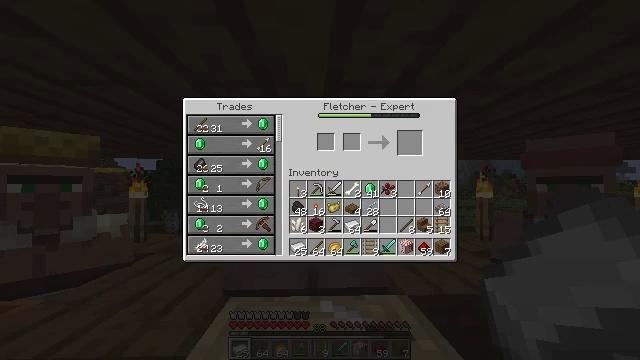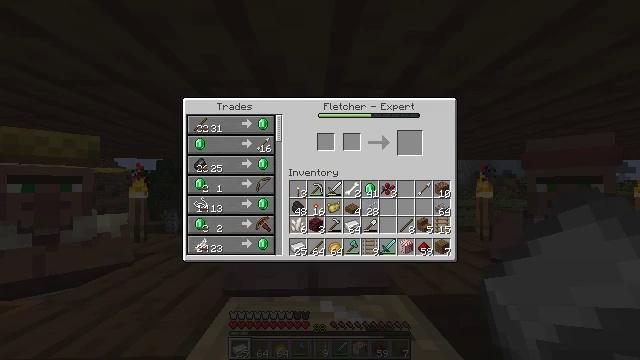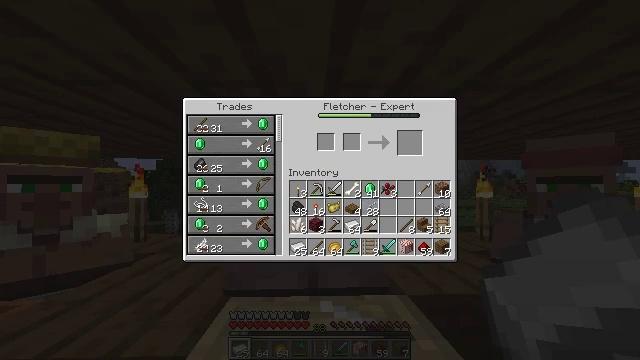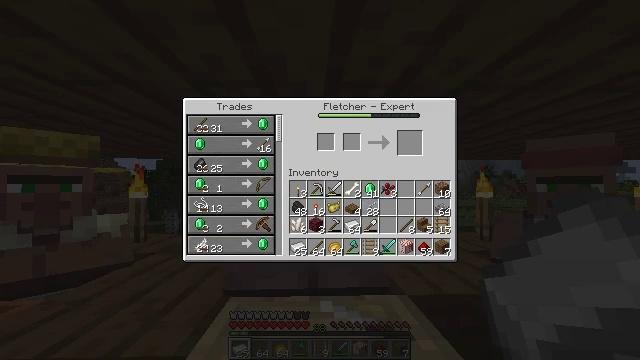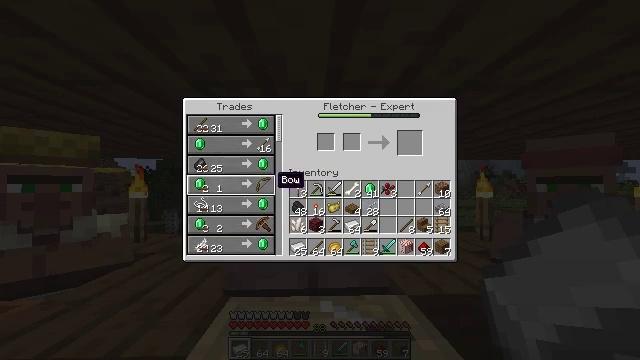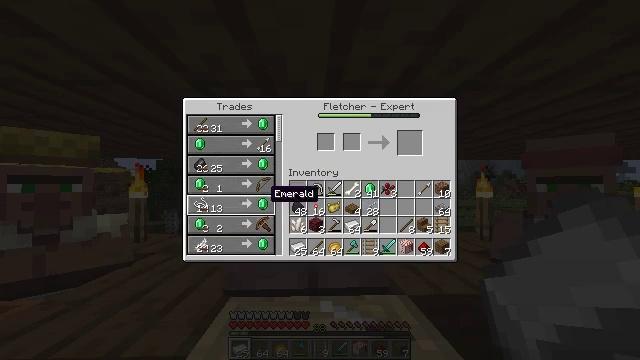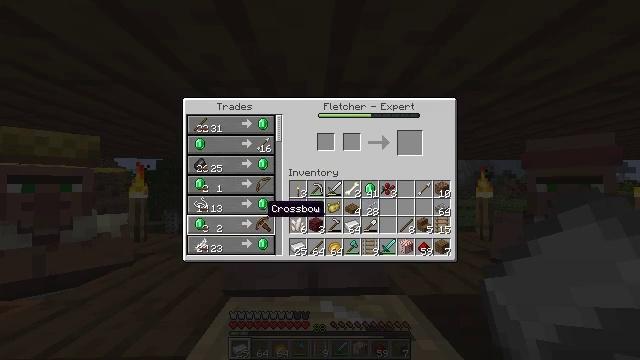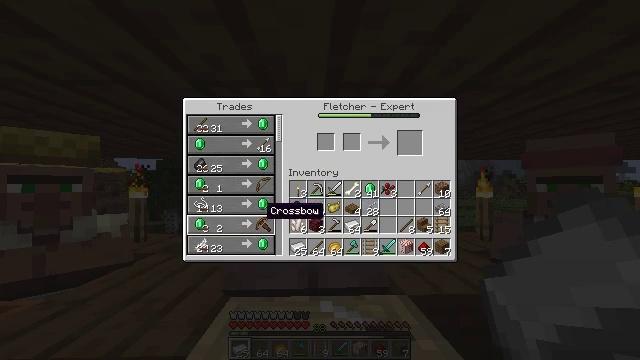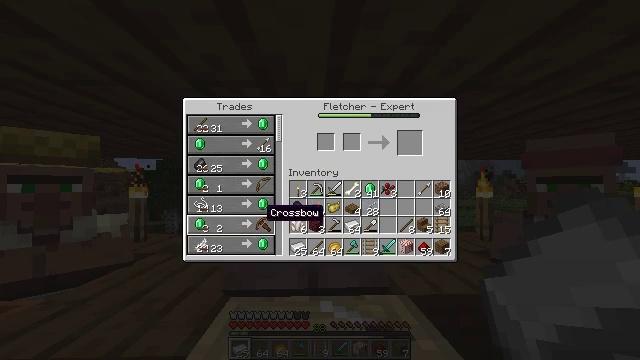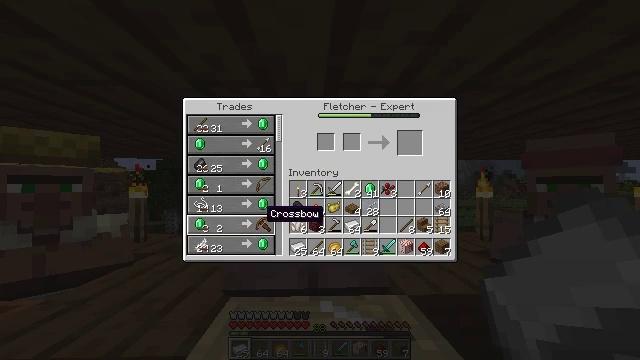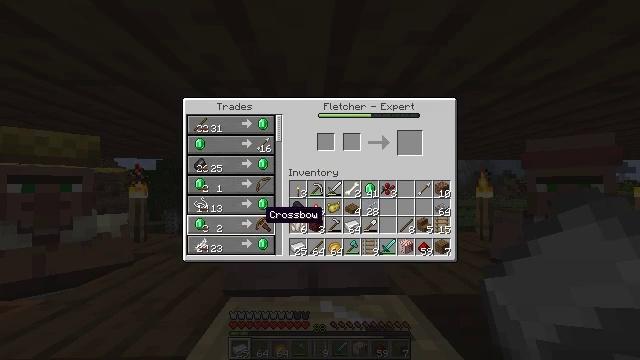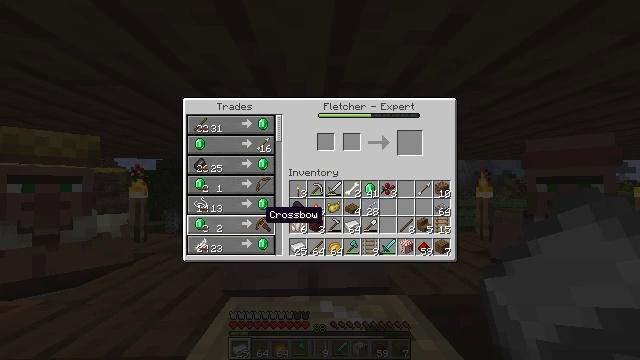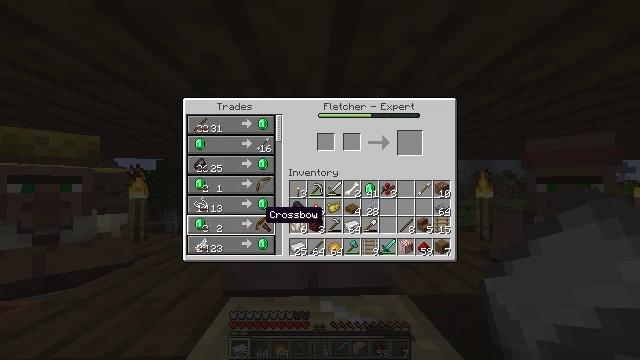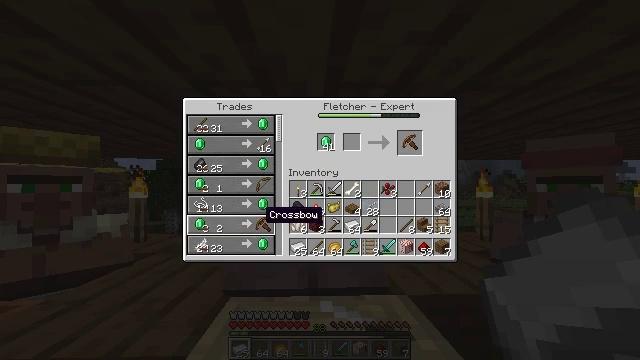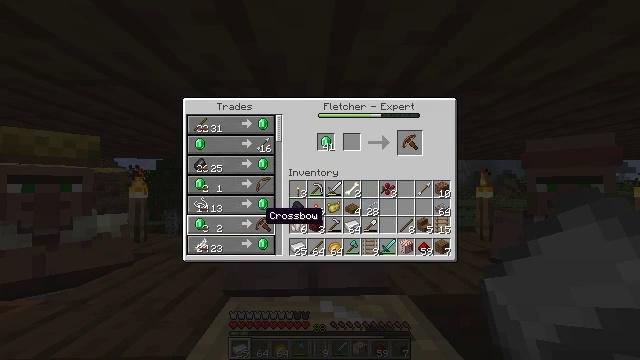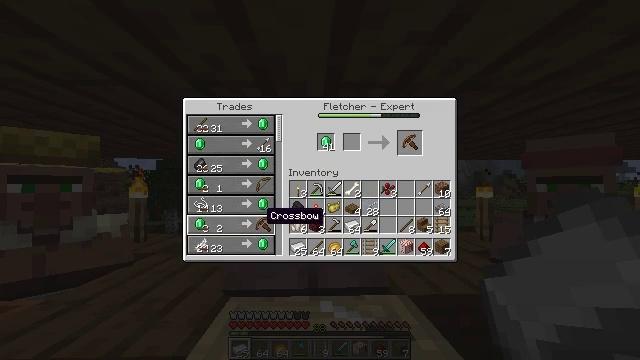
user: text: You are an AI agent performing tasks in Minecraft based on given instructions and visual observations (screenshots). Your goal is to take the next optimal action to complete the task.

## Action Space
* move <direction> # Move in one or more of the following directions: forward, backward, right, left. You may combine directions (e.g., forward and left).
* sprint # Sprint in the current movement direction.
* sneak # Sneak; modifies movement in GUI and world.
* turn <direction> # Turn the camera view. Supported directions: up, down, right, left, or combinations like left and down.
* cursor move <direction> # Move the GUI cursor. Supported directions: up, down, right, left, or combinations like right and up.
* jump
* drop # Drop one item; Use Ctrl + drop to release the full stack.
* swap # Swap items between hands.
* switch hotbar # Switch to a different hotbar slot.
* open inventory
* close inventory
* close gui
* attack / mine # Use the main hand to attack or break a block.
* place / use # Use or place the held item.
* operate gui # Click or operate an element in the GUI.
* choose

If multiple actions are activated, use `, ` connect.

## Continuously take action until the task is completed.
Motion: motion action
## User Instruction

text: Use the crafting table to make a crossbow.
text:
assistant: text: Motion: no_op
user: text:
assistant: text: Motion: no_op
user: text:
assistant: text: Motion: no_op
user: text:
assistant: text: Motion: no_op
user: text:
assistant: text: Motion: cursor move left and down
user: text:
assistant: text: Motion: cursor move down
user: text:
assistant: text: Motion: no_op
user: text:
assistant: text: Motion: no_op
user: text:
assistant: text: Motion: no_op
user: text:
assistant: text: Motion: no_op
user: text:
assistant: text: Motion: no_op
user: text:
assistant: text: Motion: no_op
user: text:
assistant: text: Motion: operate gui
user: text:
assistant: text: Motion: operate gui
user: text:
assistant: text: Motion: no_op
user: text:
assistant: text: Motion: cursor move right and up
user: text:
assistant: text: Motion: cursor move right and up
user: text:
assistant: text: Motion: cursor move right and up
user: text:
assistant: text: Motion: cursor move up
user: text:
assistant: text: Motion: no_op
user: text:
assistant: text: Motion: no_op
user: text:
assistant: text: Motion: no_op
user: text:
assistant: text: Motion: no_op
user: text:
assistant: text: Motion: no_op
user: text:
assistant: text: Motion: no_op
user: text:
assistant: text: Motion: no_op
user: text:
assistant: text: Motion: operate gui
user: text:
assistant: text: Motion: operate gui
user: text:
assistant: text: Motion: cursor move down, operate gui
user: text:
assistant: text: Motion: cursor move down